Interaction volume radius: 5 \u00c5
Interaction volume height: 25 \u00c5
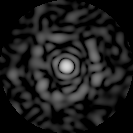
Disorder parameter: 0.845